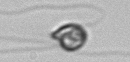
Label: flagellate_morphotype1